Question: I was googling a bit and heard that although 'stdint.h' was not shipped with old versions of Visual Studio, it should be there in Visual Studio 2010.
However, I have this project that's supposed to use it, but it says it can't find either 'stdlib.h' or 'stdint.h'.

Why is that and how could I fix this?
---
Running Visual Studio 2010 with .NET 4.0 on an x86 Windows 7 machine.
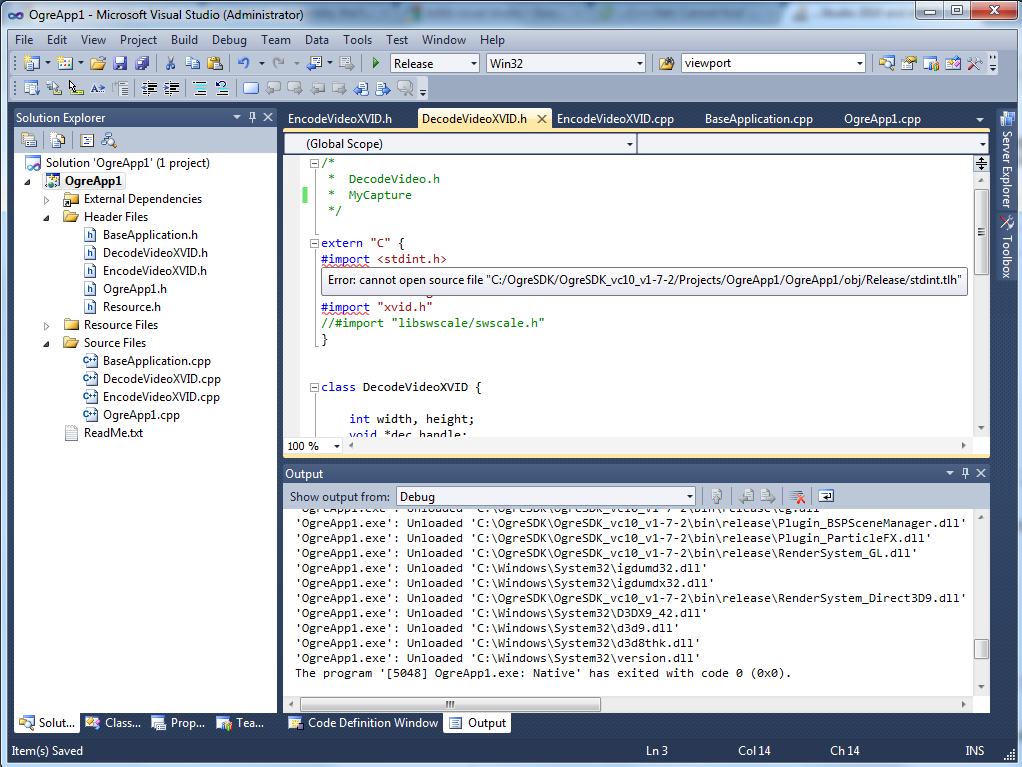
Answer: 'stdint.h' is in the standard VC include directory for VS 2010:
'''
C:\Program Files (x86)\Microsoft Visual Studio 10.0\VC\include
'''
I assume by 'stlib.h' you mean 'stdlib.h', which is also there.
Also, why is '#import' being used for 'stdint.h' instead of '#include'? I'm not sure that '#import' would work, since 'stdint.h' is a straight-up header, not a type library (though it looks like you're in debug mode, so the build worked?).